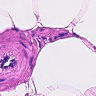
Metastatic tissue present: no